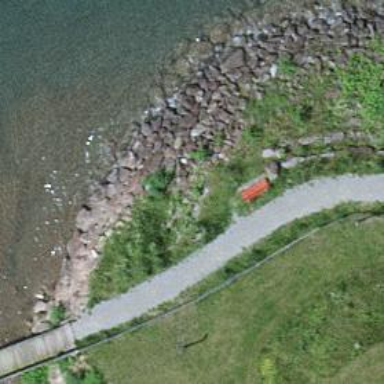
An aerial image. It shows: Red bench.